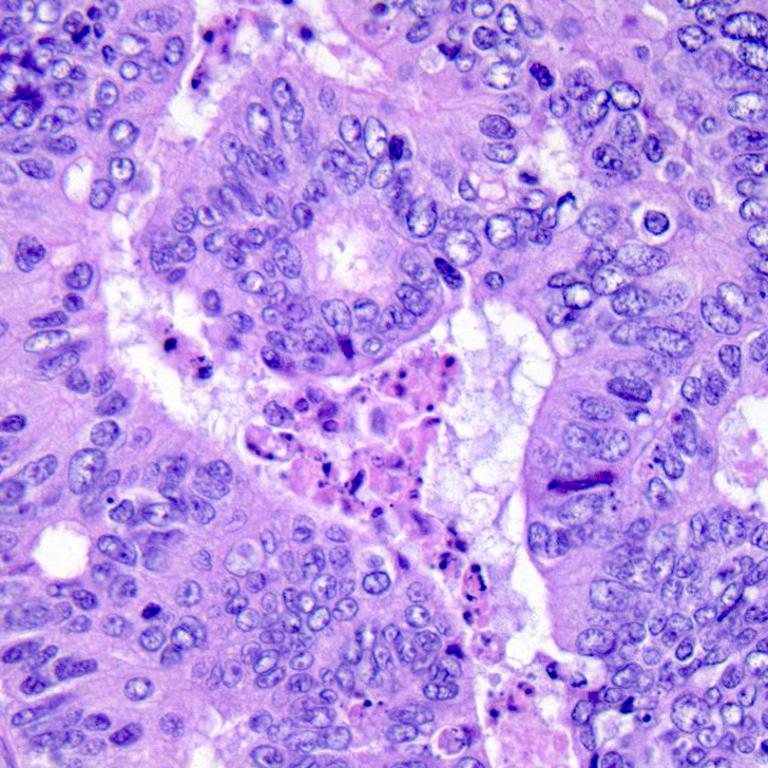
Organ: colon
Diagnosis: adenocarcinomas